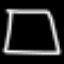
Label: square